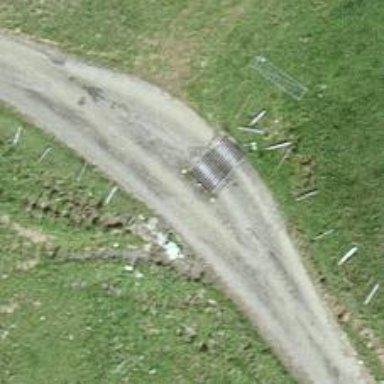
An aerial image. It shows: Cattle grid barrier.